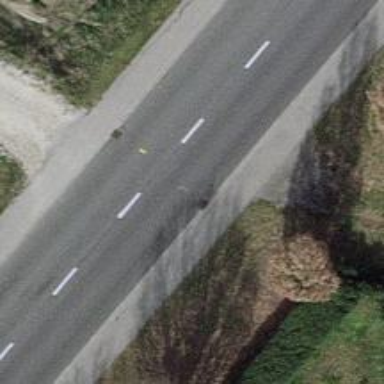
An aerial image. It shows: Primary highway with asphalt surface and cycle track alongside.